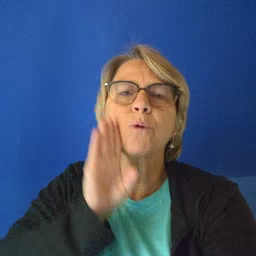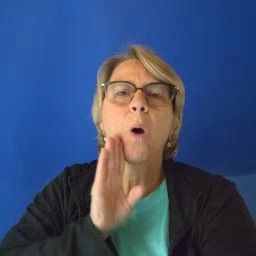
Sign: brown